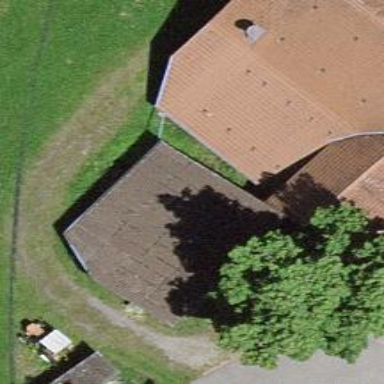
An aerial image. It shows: Rural barn.